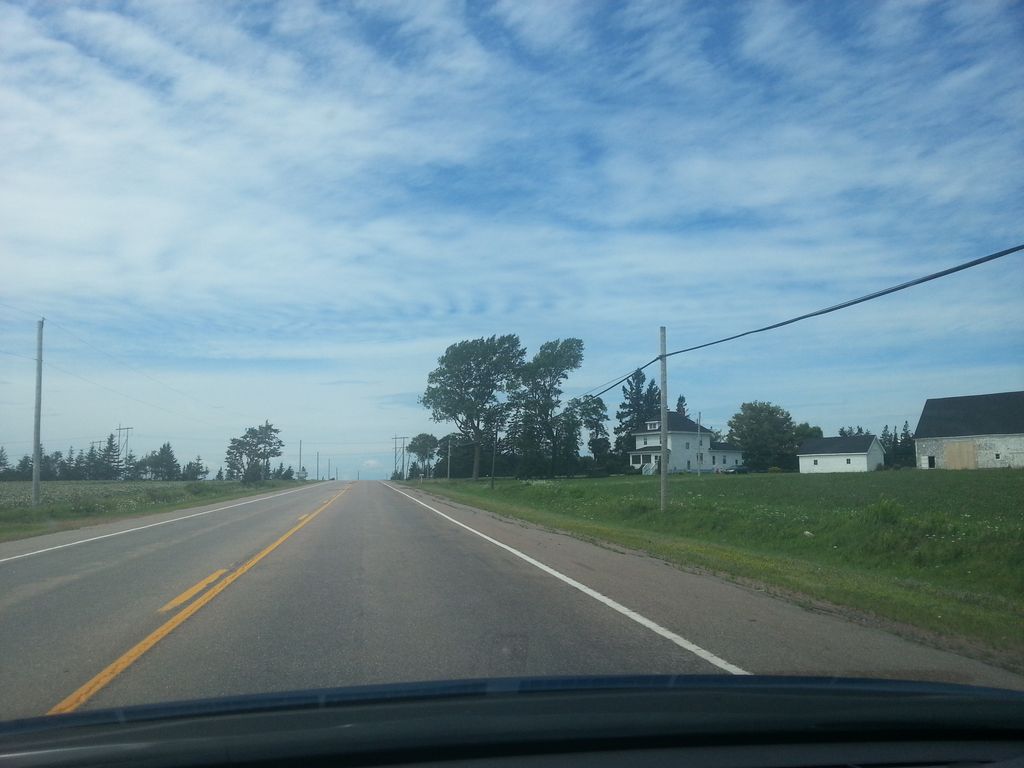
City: charlottetown